Question: I am putting together a developer machine using ansible. In that machine i am installing jenkins.
I have created the jobs for jenkins with ansible:
'''
- shell: "java -jar {{ jenkins.cli_jar }} -s {{ jenkins.server }} create-job {{ item.name }} < {{ jenkins.jobs_dir }}/{{ item.xml_file }}"
with_items: "jenkins.jobs"
'''
And installed the plugins, via cli etc.
But now i am missing the ssh credentials for the jobs; i just want a ssh credential with user "jenkins" and that uses "From the Jenkins master ~/.ssh".
This type of credentials are the ones i am talking about:

Maybe is a groovy script but i haven't find a lot of information about it. Thanks for the help.
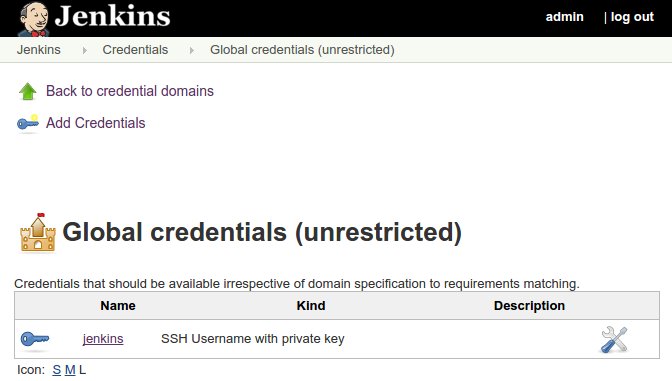
Answer: Jenkins credentials plugin doesn't allow credentials creation using API (<URL>.
A viable solution would be recording a credential creation using your prefered browser and JMeter proxy or Selenium IDE. and replaying it using JMeter CLI or saving the Selenium recorded test as a groovy script.
You may also take a look at <URL>